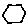
Label: hexagon